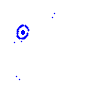
Particle: proton